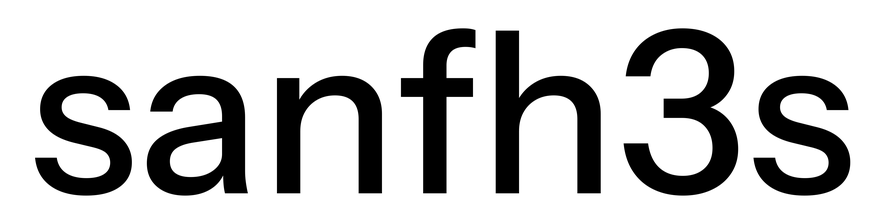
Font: InstrumentSans_Medium